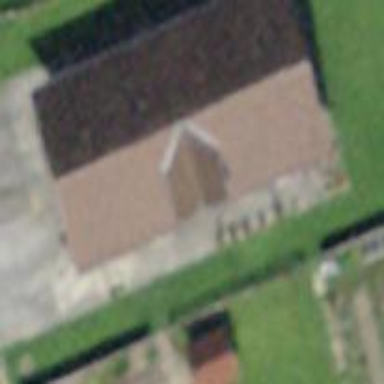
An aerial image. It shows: Shed.